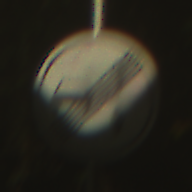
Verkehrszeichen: EndeVerbotUeberholenEinspurigeFahrzeuge
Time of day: SunriseSunset
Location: Outdoor (Nature)
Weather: PartlyCloudy
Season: NotSpecified
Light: Natural